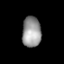
Tissue: lung
Cell type: Myeloid cells
Senescence score: 0.2003
Nuclear area (px): 562
Mean DAPI intensity: 152